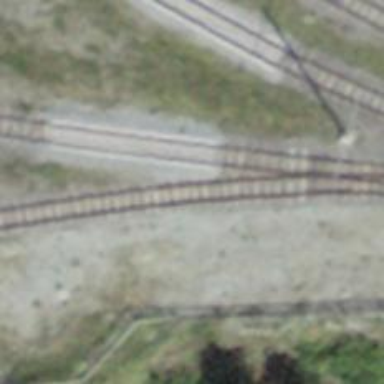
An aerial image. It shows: Narrow-gauge railway siding with one track.